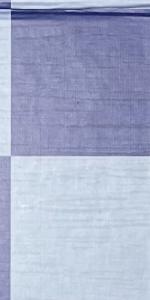
Label: Empty